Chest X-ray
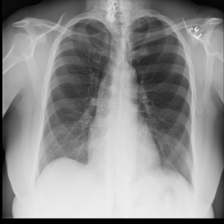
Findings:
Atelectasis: negative
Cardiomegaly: negative
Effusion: negative
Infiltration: negative
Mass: negative
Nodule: negative
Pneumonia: negative
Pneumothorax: negative
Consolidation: negative
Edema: negative
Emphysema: negative
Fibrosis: negative
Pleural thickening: negative
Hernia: negative